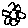
Label: flower